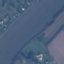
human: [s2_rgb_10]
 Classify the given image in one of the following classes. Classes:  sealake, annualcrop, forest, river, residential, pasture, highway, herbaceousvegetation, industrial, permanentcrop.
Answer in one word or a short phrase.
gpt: River